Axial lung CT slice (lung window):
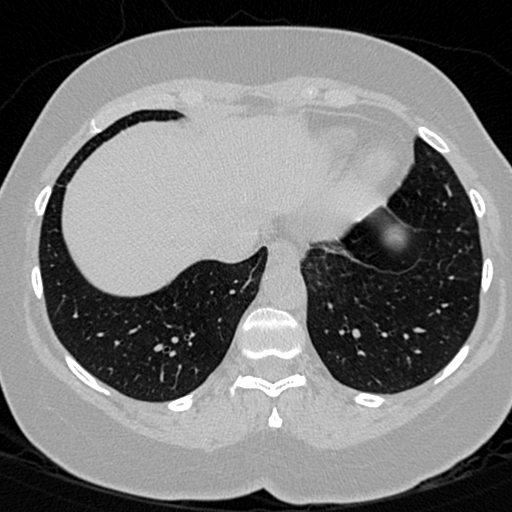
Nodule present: no